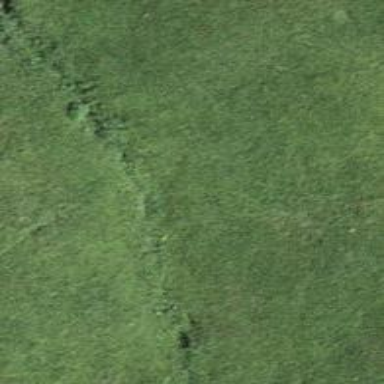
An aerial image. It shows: Ditch in the surroundings.